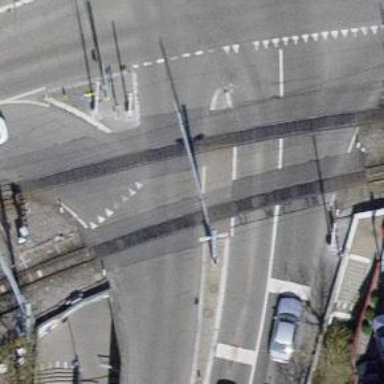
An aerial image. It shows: Level crossing with barrier for the railway.